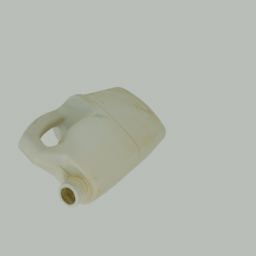
Label: tools